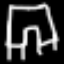
Label: pants